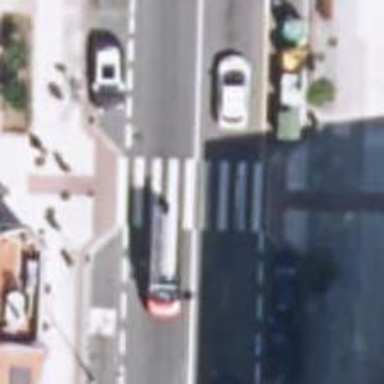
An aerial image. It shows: Uncontrolled zebra crossing on the road.